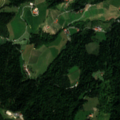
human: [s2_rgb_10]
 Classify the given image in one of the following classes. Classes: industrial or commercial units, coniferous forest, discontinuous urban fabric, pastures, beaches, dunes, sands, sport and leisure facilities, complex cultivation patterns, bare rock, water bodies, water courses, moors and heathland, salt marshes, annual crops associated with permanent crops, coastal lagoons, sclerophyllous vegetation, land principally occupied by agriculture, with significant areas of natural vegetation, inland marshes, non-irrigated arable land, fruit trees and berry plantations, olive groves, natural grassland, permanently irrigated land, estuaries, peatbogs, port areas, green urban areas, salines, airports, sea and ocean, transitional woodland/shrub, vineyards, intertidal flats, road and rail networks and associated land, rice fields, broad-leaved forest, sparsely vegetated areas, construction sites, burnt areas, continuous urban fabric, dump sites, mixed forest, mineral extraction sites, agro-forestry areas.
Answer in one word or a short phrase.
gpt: pastures, land principally occupied by agriculture, with significant areas of natural vegetation, broad-leaved forest, mixed forest